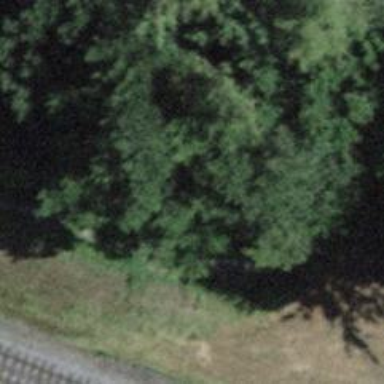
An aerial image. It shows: Staircase road with embankment.